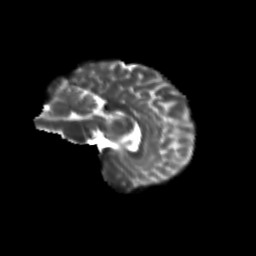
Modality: T2w
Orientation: sagittal
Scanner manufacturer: siemens
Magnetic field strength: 3 T
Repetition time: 9.2 s
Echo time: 0.084 s